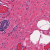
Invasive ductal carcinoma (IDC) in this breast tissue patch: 0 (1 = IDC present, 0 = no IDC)